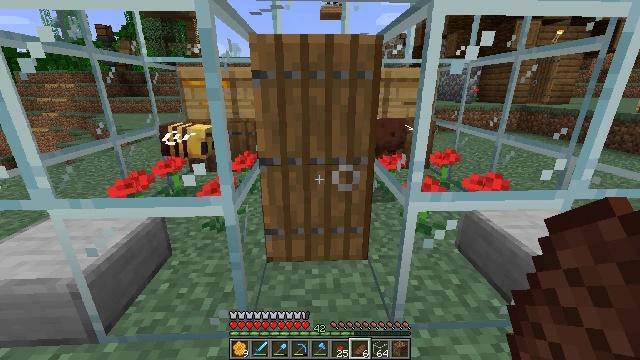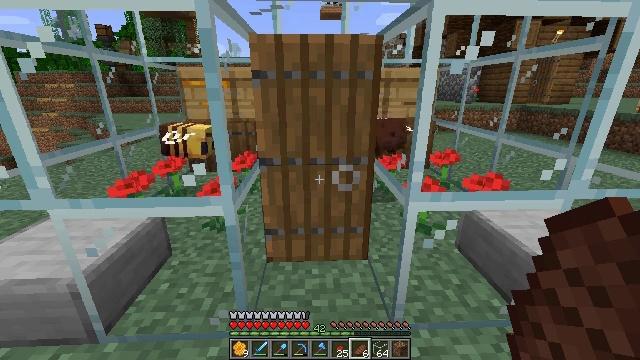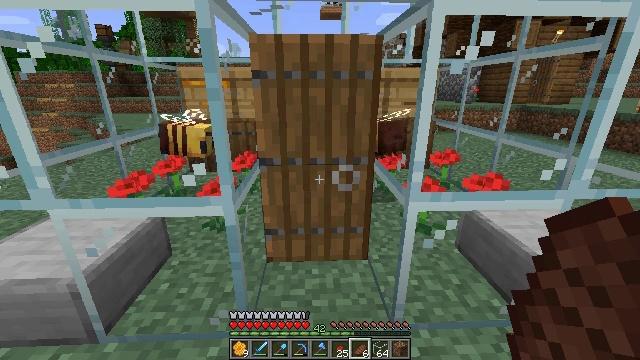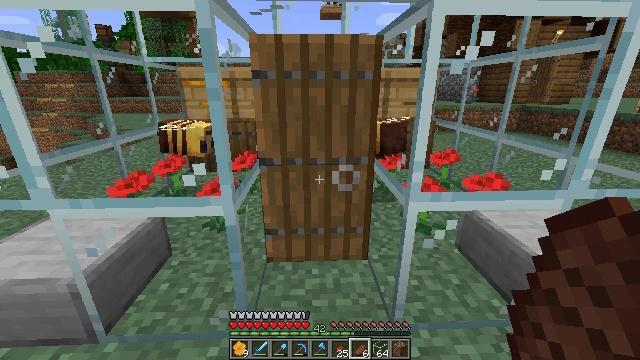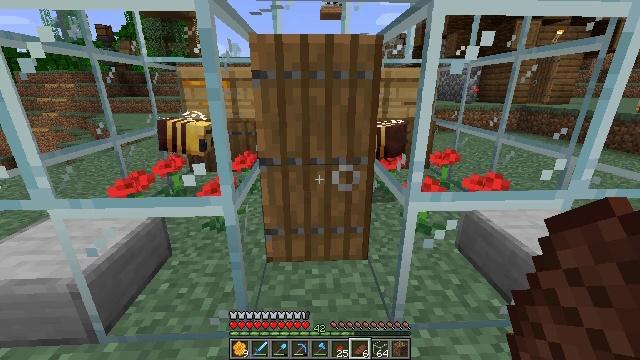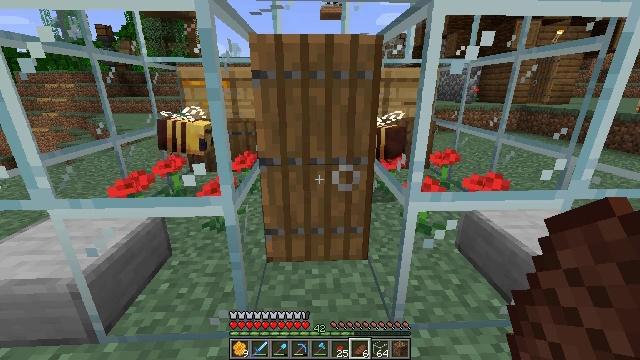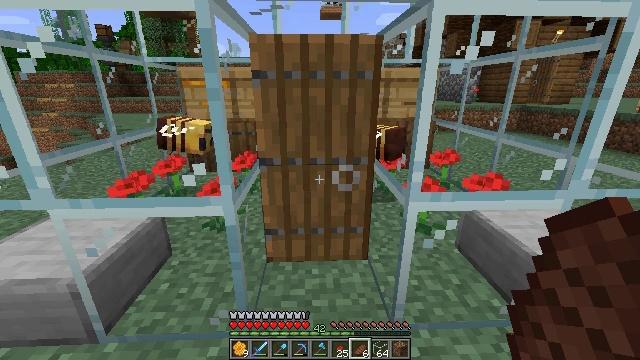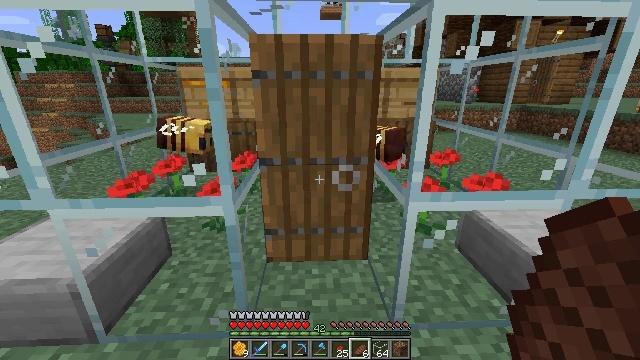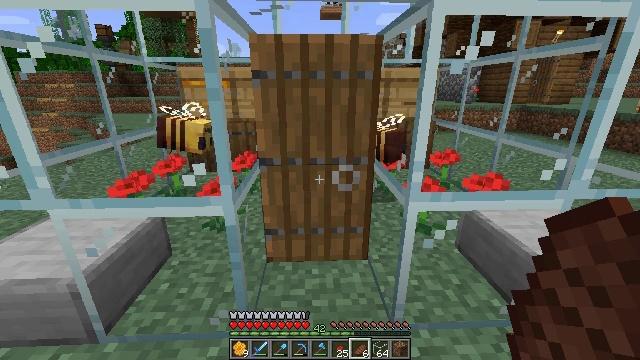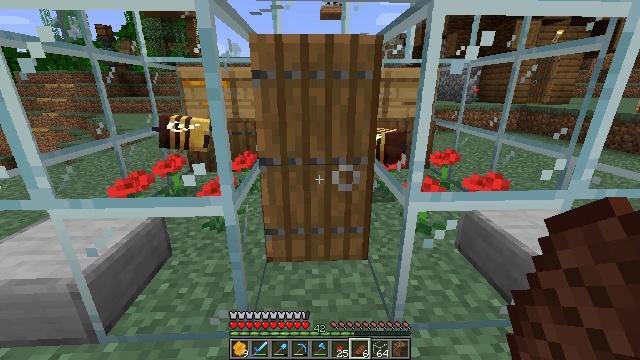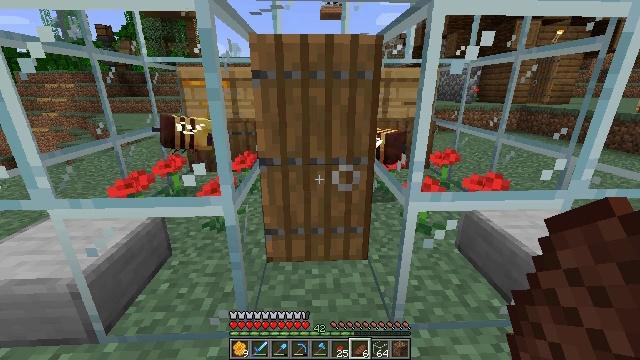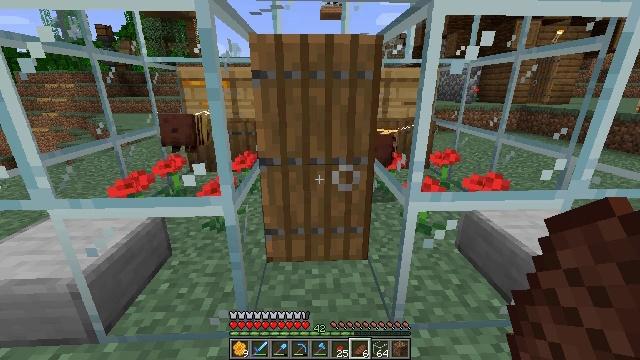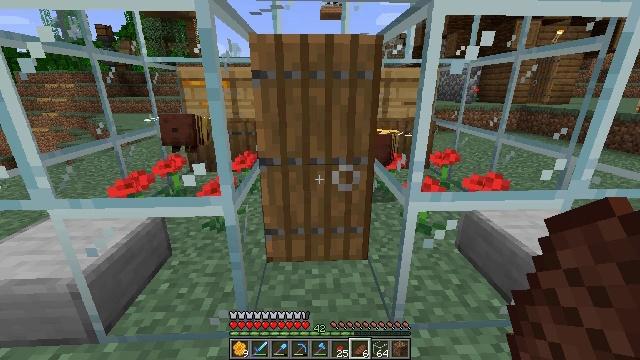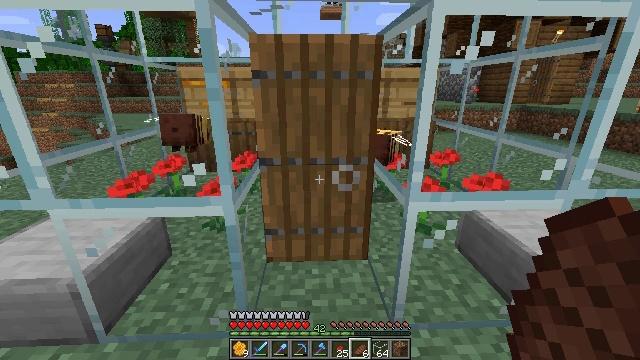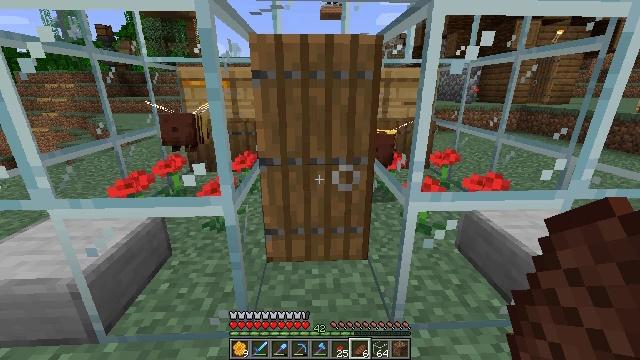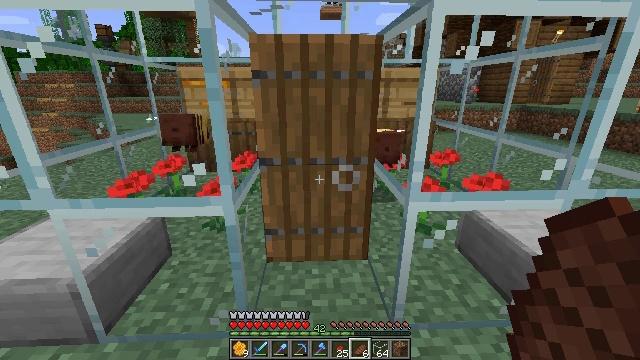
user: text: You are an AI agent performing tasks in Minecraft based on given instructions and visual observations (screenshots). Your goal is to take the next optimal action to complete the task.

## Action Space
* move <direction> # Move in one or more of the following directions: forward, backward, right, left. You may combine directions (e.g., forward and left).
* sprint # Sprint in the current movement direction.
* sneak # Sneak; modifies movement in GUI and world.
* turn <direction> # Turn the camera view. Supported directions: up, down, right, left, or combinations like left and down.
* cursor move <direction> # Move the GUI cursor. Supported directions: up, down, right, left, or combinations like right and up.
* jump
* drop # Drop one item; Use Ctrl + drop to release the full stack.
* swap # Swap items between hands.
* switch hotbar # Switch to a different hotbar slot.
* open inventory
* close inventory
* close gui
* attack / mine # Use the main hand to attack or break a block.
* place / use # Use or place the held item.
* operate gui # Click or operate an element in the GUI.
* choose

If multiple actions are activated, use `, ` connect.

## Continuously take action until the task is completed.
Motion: motion action
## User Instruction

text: Retrieve the smooth stone slab from the ground.
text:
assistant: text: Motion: no_op
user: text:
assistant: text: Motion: no_op
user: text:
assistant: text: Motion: no_op
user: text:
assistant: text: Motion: no_op
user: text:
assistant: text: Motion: no_op
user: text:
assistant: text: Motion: no_op
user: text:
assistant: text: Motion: no_op
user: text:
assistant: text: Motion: no_op
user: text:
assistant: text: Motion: no_op
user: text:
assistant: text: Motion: no_op
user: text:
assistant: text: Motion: no_op
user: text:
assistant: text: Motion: no_op
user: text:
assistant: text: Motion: no_op
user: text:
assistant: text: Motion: no_op
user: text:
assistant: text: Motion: no_op
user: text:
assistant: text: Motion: no_op
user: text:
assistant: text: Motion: no_op
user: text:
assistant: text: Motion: no_op
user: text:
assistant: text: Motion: no_op
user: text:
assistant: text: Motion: no_op
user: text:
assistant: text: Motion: no_op
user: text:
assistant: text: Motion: no_op
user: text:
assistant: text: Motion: no_op
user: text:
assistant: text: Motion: no_op
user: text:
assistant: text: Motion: no_op
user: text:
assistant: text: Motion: no_op
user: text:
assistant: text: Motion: no_op
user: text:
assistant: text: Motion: no_op
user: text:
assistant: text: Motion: no_op
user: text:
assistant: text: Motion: no_op